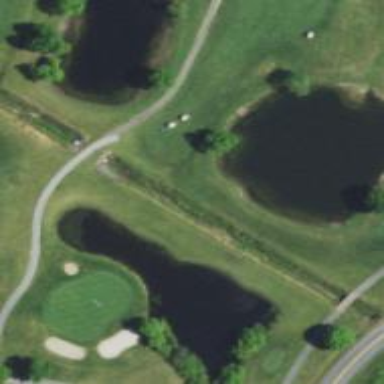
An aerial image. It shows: Scenic view of water hazard on golf course. The natural water feature adds beauty to the landscape.